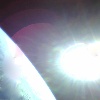
Label: sunburn